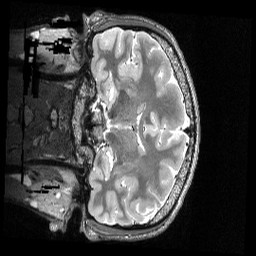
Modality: T2w
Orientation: coronal
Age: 22
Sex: male
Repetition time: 3.2 s
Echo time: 0.563 s